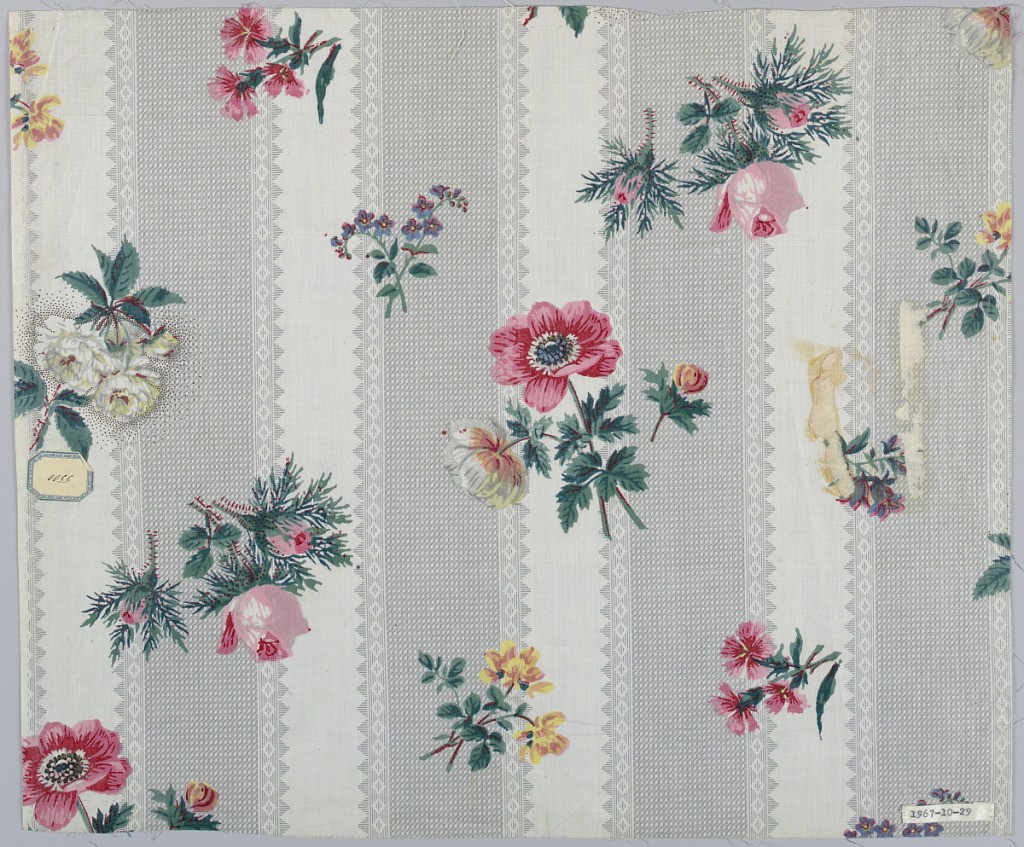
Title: Textile
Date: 1851–63
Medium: cotton Technique: printed by engraved roller and block printed
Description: Grey ground, molette printed in pattern of checked stripes with geometric borders. Overprinted with random flower sprays - roses, poppies, pinks, and forget-me-nots, in yellow, blue, white, pink and green.